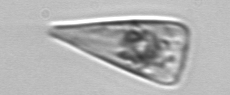
Label: Licmophora